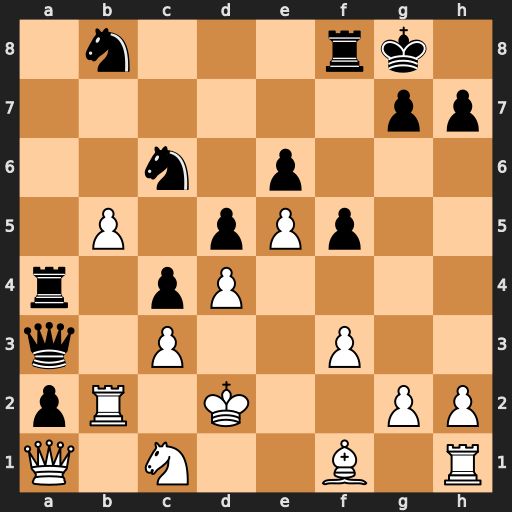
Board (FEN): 1n3rk1/6pp/2n1p3/1P1pPp2/r1pP4/q1P2P2/pR1K2PP/Q1N2B1R
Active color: w
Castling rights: -
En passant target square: -
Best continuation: Rxa2 Qxa2+ Nxa2